Question: I am trying to make a scatter plot in R using these points:

(as far as I can trace, W. Cleveland suggested using these for sparse and dense, respectively, scatter plots -- I now call them "Cleveland points".)
The bottom row should be straightforward, and the top row could be achieved by doing some smart overplotting (i.e. plotting two symbols on top of each other). But this will not suffice when plotting the legend.
As a solution I was therefore imagining getting a font that contains these 10 symbols and instruct R to use this font when plotting the points + legend.
(And now it occurs to me, that I might just use 'text' with the custom font to plot the points. But this does not solve the legend issue.)
I have also considered using ggplot2, but this would perhaps easiest be implemented via a scale?
Any suggestions on how to use these symbols (preferable the top row), that can also be used in the legend?
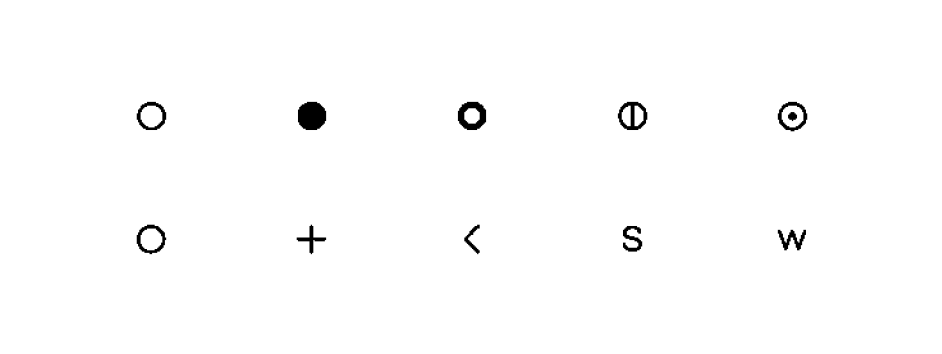
Answer: Here is one approach using base graphics and the 'my.symbols' function from the TeachingDemos package:
'''
library(TeachingDemos)
ms.Cleveland <- function(num.pt = 1, cex=2, ...) {
funs <- list(
open = function(cex, ...)
points(0,0, pch=1, lwd=2, cex=cex, ...),
filled = function(cex, ...)
points(0,0, pch=16, cex=cex, ...),
half = function(cex, ...)
points(0,0, pch=1, lwd=5, cex=cex, ...),
vert = function(cex, ...) {
points(0,0, pch=1, lwd=2, cex=cex, ...)
points(0,0, pch='|', lwd=2, cex=cex/2, ...)
},
dot = function(....) {
points(0,0, pch=1, lwd=2, cex=cex, ...)
points(0,0, pch=16, cex=cex/3, ...)
}
)
funs<URL>
}
### create size variable for mtcars
sz <- findInterval( mtcars$wt, quantile( mtcars$wt, c(0.2, 0.4, 0.6, 0.8) ) ) + 1
with(mtcars, my.symbols(wt, mpg, ms.Cleveland, num.pt=sz, add=FALSE,
symb.plots=TRUE))
tmp <- legend('topright', pch=1, col=NA, pt.cex=2,
legend=c('Small', 'SMed', 'Medium', 'LMed', 'Large'))
my.symbols( (tmp$rect$left + tmp$text$x)/2, tmp$text$y, ms.Cleveland, num.pt=1:5,
symb.plots=TRUE)
'''
The 'ms.Cleveland' function plots the points according to a number (1 to 5) or name and uses overplotting for the last 2 points (may want to tweak the functions a bit).
Then the legend is drawn using the regular legend function, but with 'col=NA' there is place for the symbols, but they are not drawn. Then 'my.symbols' is used again to place the symbols within the legend at the point halfway between the left edge of the box and the start of the text.